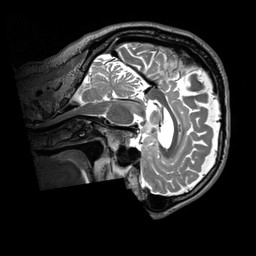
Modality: T2w
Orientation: sagittal
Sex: male
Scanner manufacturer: siemens
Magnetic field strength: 3 T
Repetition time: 3.2 s
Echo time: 0.409 s